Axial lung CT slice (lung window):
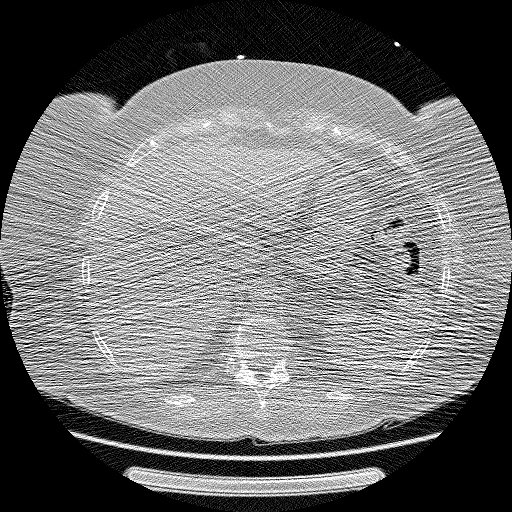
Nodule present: no